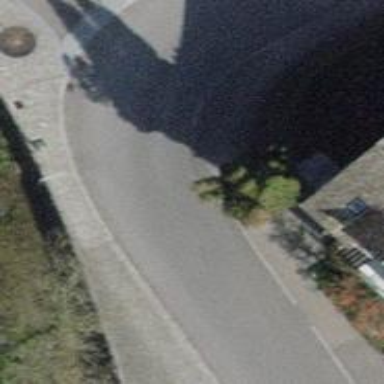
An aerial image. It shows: Sidewalk.